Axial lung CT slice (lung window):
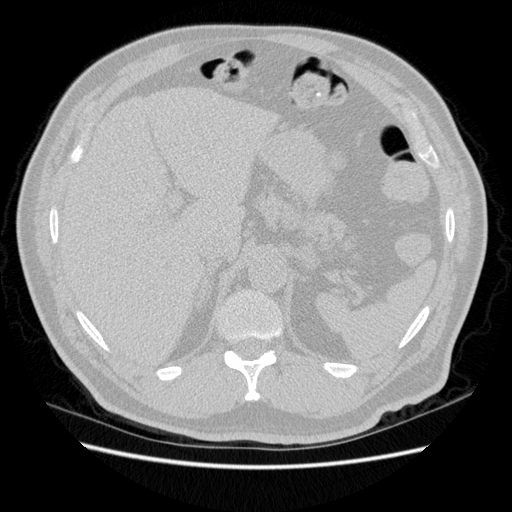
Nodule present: no